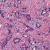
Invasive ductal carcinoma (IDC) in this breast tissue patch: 1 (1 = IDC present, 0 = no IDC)